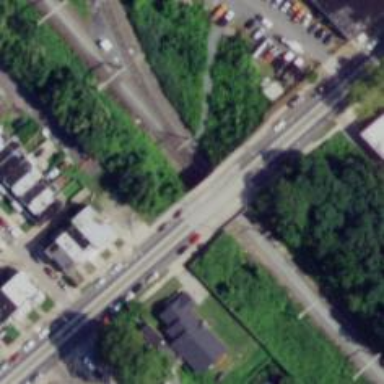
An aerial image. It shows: Tertiary road crossing over tram bridge with embedded rails.